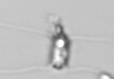
Label: Chaetoceros_didymus